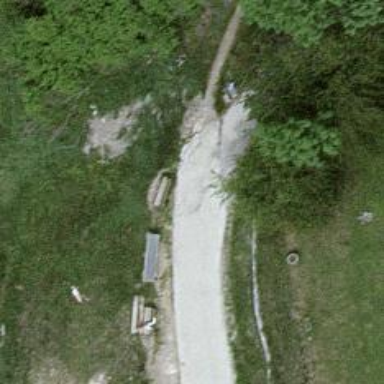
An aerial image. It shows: Brown bench.